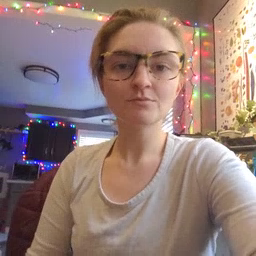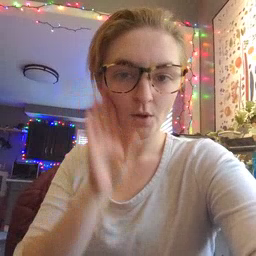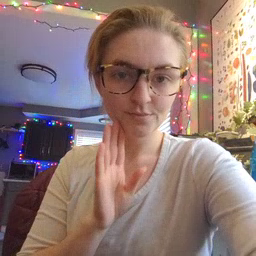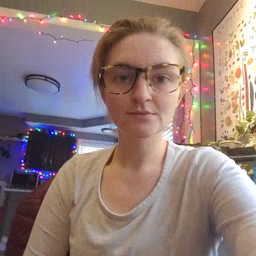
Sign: brown